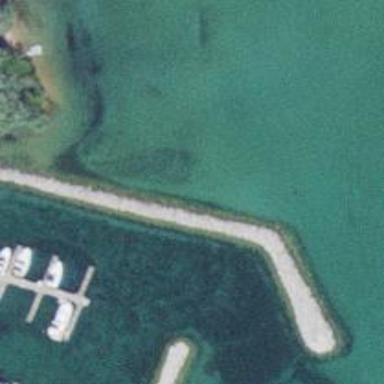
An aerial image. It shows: Breakwater made of rocks.